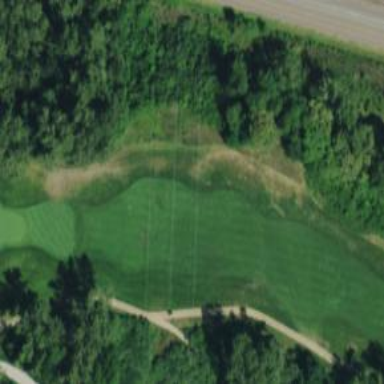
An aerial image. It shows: View of golf hole.